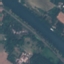
Land use / land cover class: River